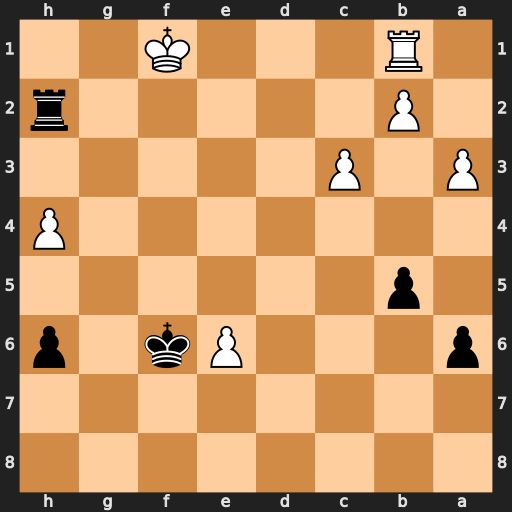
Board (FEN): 8/8/p3Pk1p/1p6/7P/P1P5/1P5r/1R3K2
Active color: b
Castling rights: -
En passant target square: -
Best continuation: Rh1+ Ke2 Rxb1